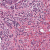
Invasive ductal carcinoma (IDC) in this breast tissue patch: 1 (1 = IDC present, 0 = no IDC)